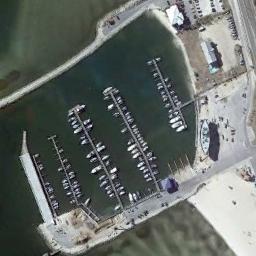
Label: harbor